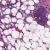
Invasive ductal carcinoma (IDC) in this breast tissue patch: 0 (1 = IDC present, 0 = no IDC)